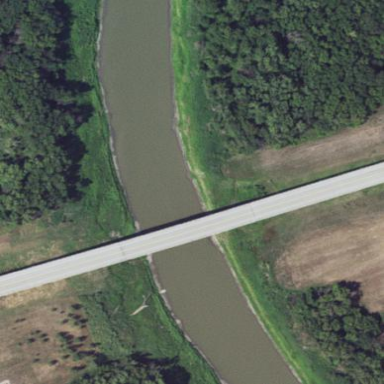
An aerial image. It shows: Man-made bridge.